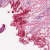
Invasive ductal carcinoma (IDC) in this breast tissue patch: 0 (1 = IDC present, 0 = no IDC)